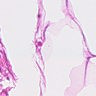
Metastatic tissue present: no